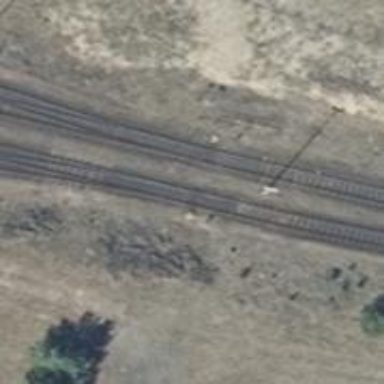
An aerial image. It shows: Railway yard.